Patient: sex M, age 47
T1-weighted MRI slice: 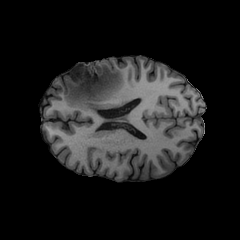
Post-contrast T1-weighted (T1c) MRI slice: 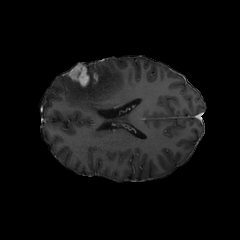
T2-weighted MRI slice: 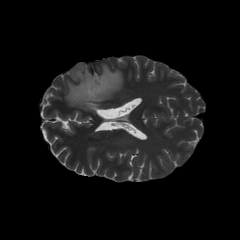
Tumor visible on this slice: yes
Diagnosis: Glioblastoma, IDH-wildtype
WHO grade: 4